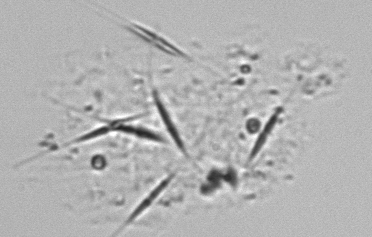
Label: Phaeocystis_debris